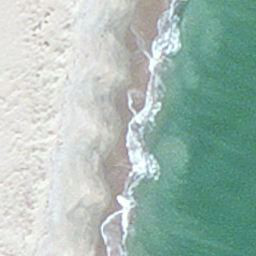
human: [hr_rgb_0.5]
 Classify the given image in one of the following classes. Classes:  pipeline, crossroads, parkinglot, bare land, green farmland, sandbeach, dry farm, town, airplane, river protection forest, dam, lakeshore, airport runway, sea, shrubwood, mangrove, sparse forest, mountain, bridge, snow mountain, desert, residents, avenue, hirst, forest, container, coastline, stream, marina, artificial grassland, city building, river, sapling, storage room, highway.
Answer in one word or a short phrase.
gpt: coastline